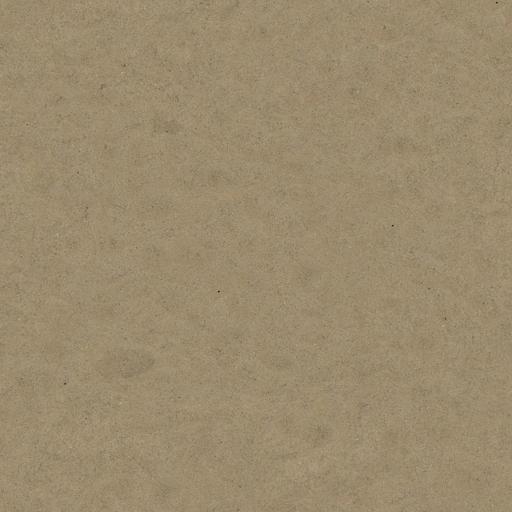
Tags: beach dirt dirty ground mud sand